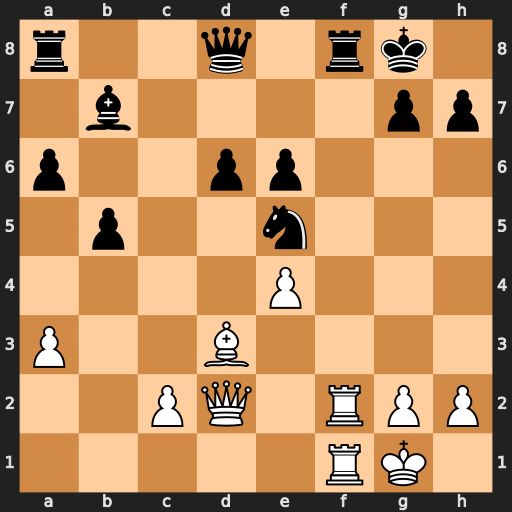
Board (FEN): r2q1rk1/1b4pp/p2pp3/1p2n3/4P3/P2B4/2PQ1RPP/5RK1
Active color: w
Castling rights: -
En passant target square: -
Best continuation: Rxf8+ Qxf8 Rxf8+